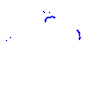
Particle: proton